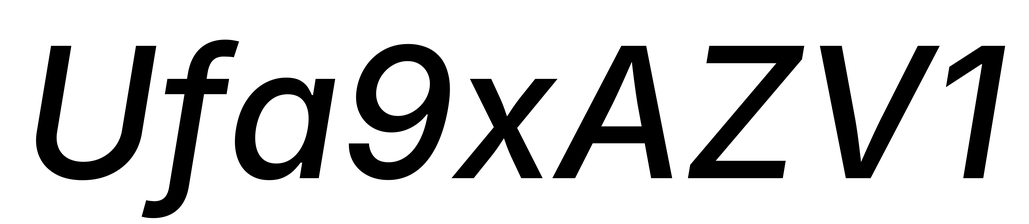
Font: Inter-Italic_Medium_Italic